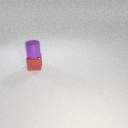
small red metal cube below small purple metal cylinder